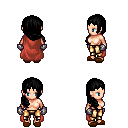
a pixel art fantasy rpg character, female body template, human, light skin, maroon cape, gold greaves, black right-swept hairstyle, metal gloves, brown slippers, four views (front, back, left, right), 2x2 character sprite sheet, small pixel art, hard edges, no anti-aliasing